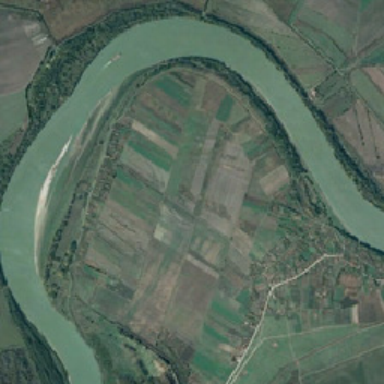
The winding river is green .